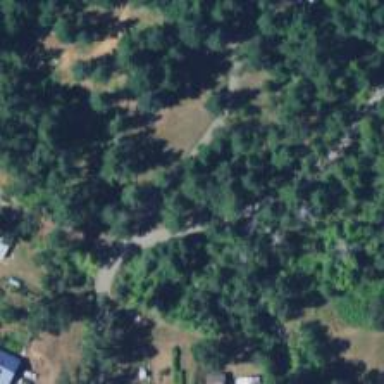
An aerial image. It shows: Driveway leading to service road.